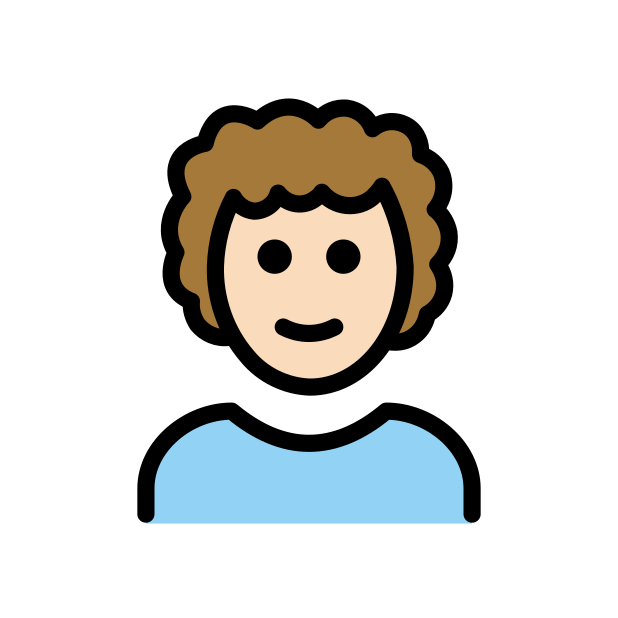
man: light skin tone, curly hair